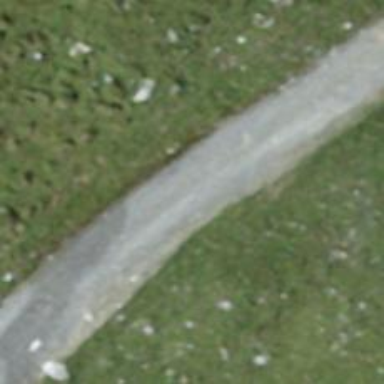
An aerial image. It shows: Gravel track with grade2 tracktype.